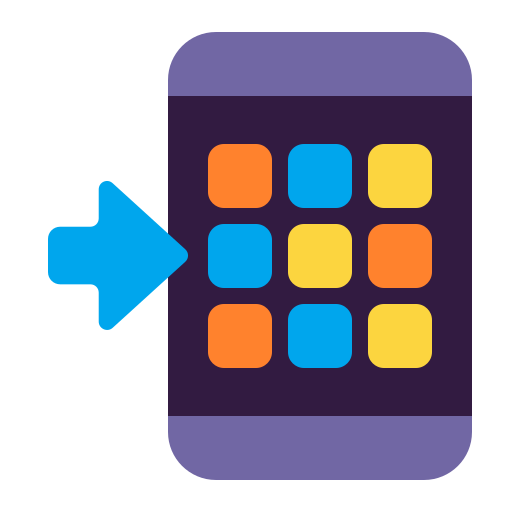
mobile phone with arrow flat